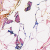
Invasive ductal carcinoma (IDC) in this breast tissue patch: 1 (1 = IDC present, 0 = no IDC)